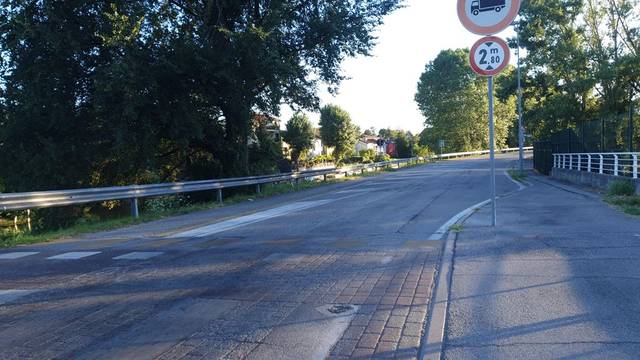
Region: Italy
Coordinates: 45.386, 11.863